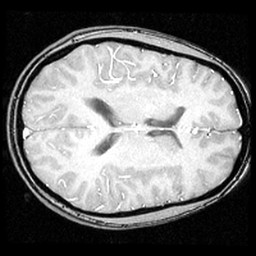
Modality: inplaneT1
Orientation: axial
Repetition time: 0.2 s
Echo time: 0.0036 s